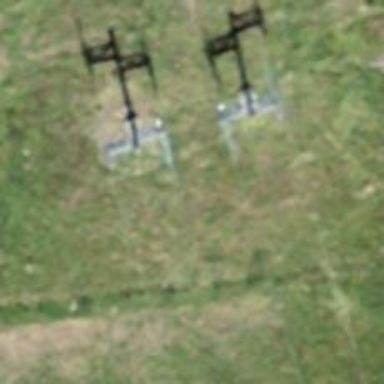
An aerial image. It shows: Pylon used for aerialway.